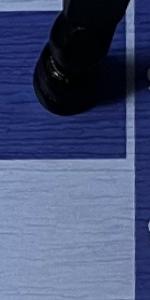
Label: Empty